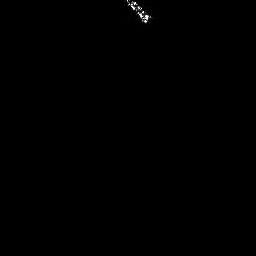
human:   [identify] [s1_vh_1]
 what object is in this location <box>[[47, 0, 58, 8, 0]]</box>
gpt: <ref>1 medium ship at the top</ref>